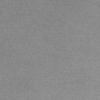
Label: dusty